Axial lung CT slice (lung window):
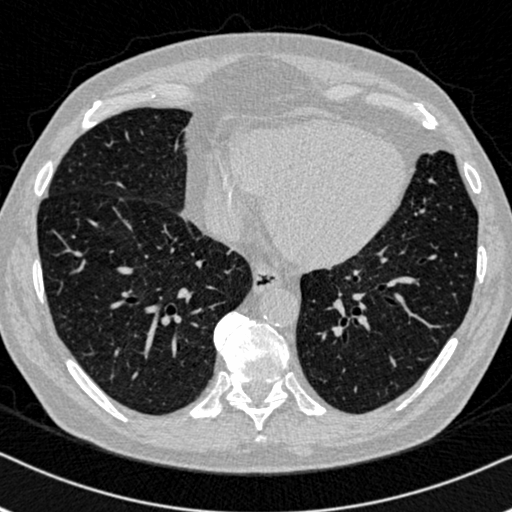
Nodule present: no